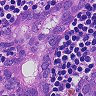
Metastatic tissue present: yes